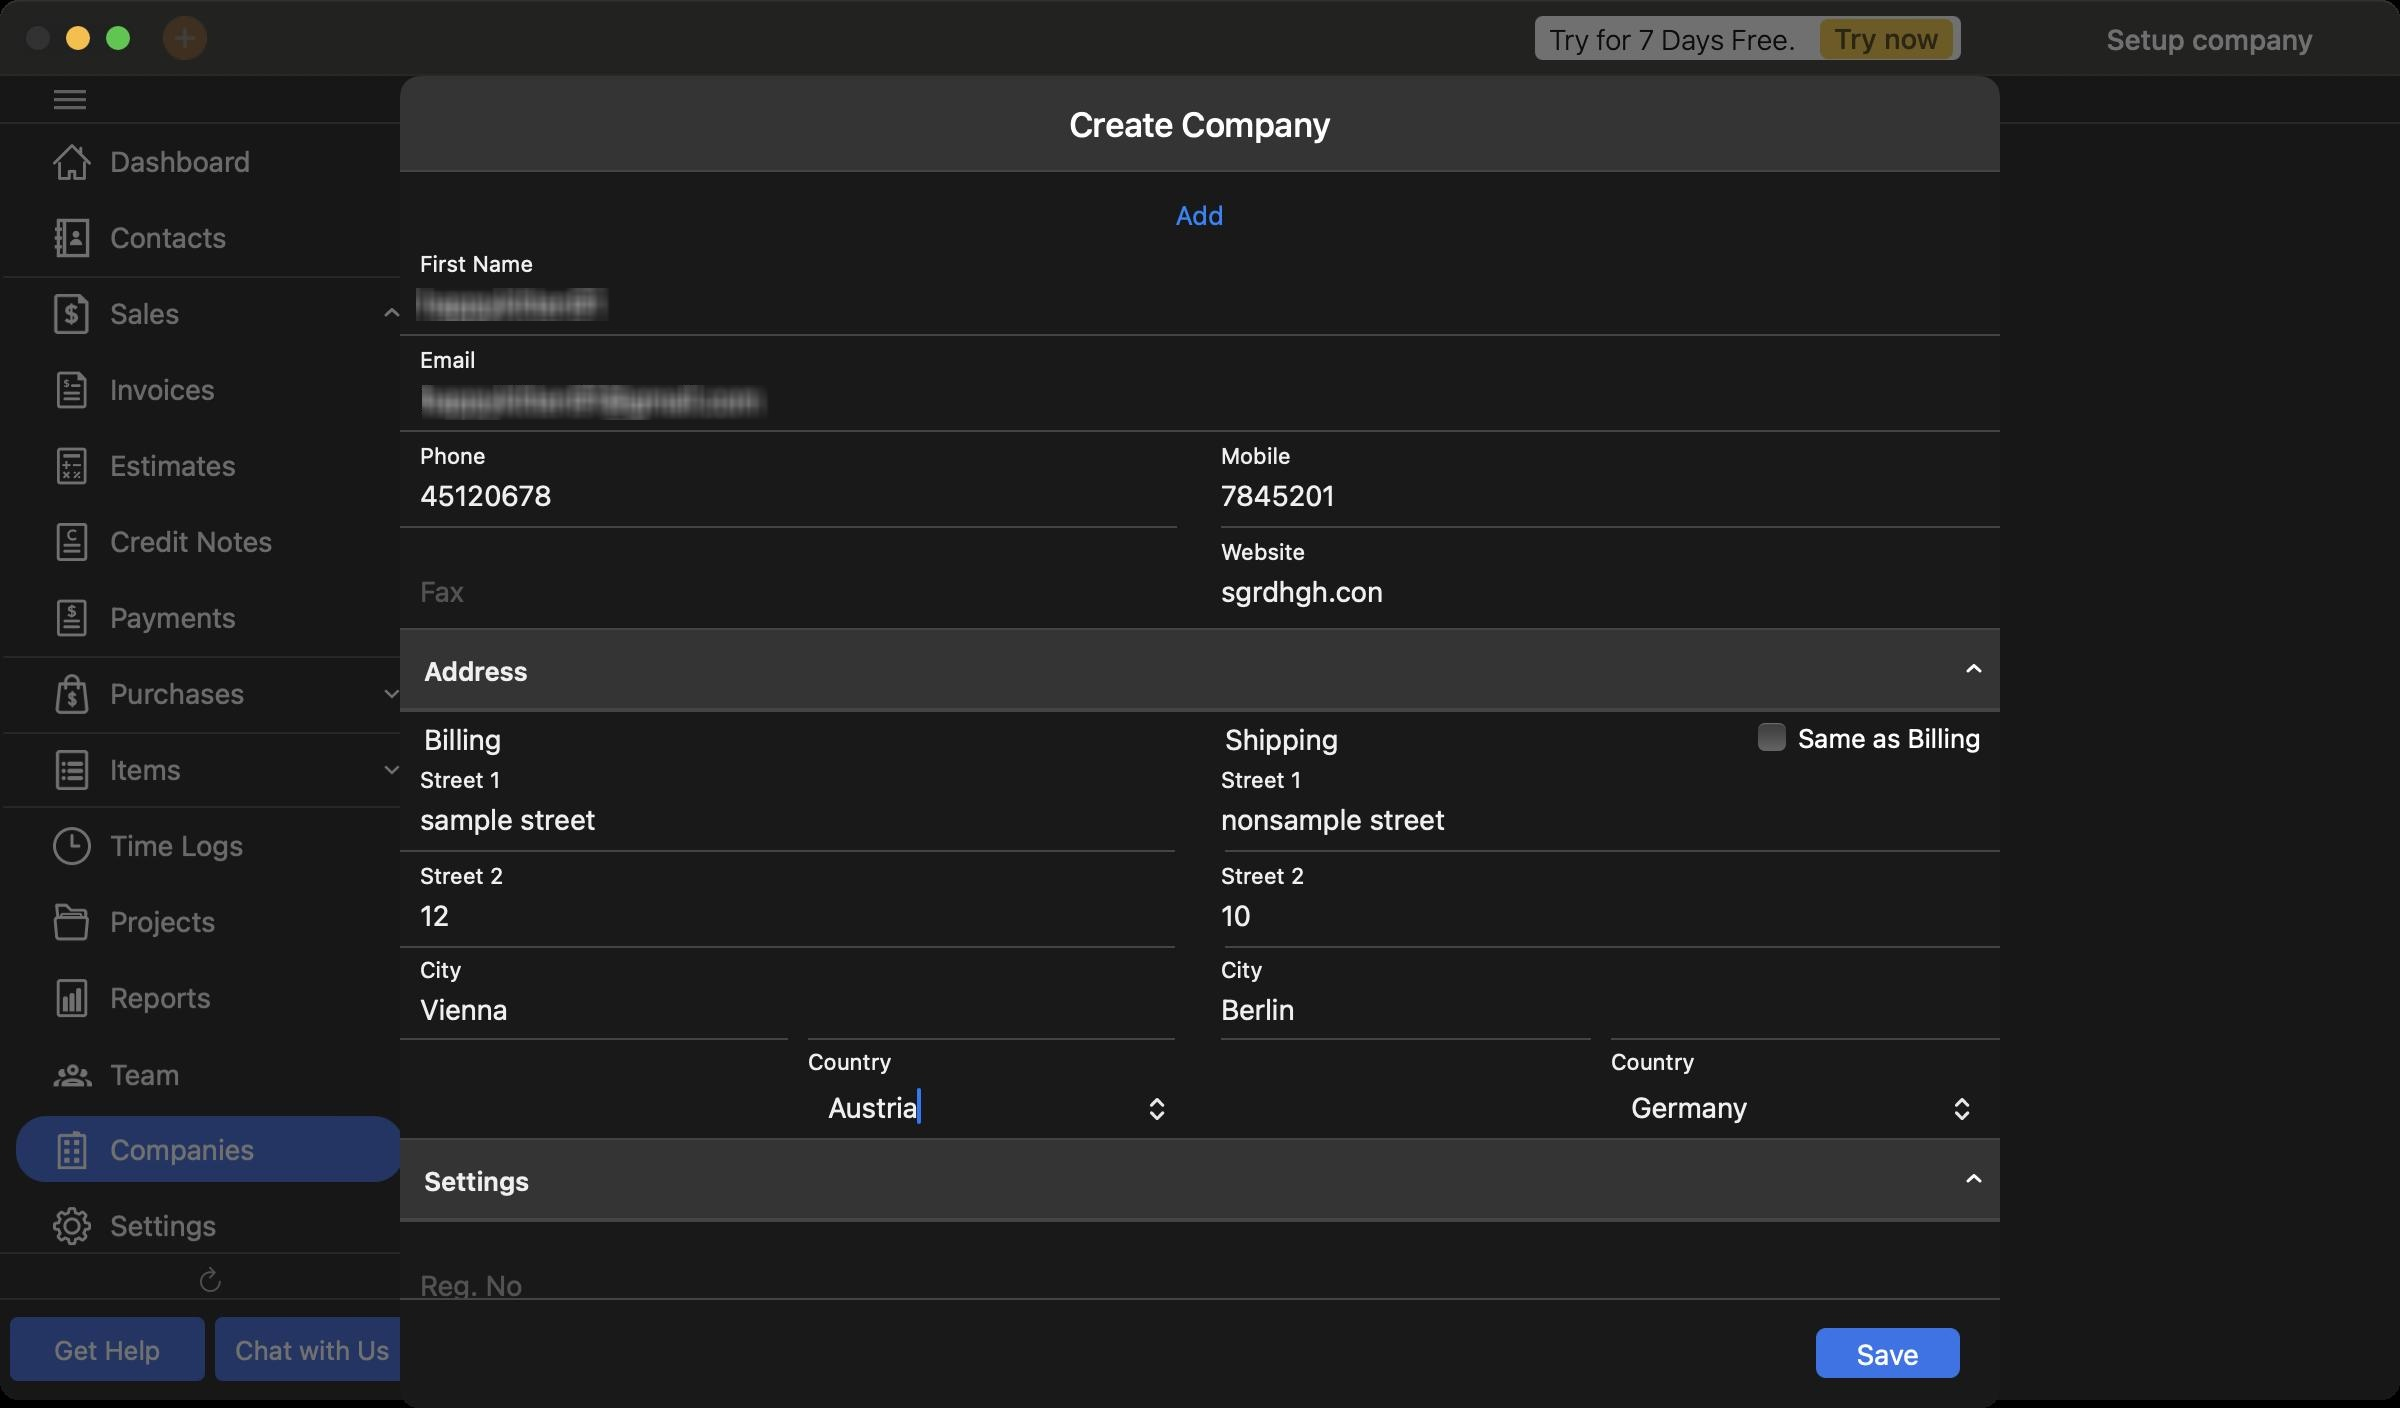
Accessibility tree:
{"name": "Moon_Invoice", "role": "AXWindow", "description": null, "role_description": "standard window", "value": null, "position": "257.00;102.00", "size": "1200;700", "children": [{"name": null, "role": "AXGroup", "description": null, "role_description": "group", "value": null, "position": "0.00;61.00", "size": "210;5", "children": []}, {"name": null, "role": "AXScrollArea", "description": null, "role_description": "scroll area", "value": null, "position": "0.00;62.00", "size": "210;568", "children": [{"name": null, "role": "AXTable", "description": null, "role_description": "table", "value": null, "position": "0.00;62.00", "size": "210;570", "children": [{"name": null, "role": "AXRow", "description": null, "role_description": "table row", "value": null, "position": "0.00;62.00", "size": "210;38", "children": [{"name": null, "role": "AXCell", "description": null, "role_description": "cell", "value": null, "position": "1.00;62.00", "size": "207;38", "children": [{"name": null, "role": "AXGroup", "description": null, "role_description": "group", "value": null, "position": "8.00;64.00", "size": "194;33", "children": [{"name": null, "role": "AXStaticText", "description": null, "role_description": "text", "value": "Dashboard", "position": "53.00;71.00", "size": "143;19", "children": []}, {"name": null, "role": "AXImage", "description": "iconLeft home White", "role_description": "image", "value": null, "position": "26.00;71.00", "size": "20;20", "children": []}]}]}]}, {"name": null, "role": "AXRow", "description": null, "role_description": "table row", "value": null, "position": "0.00;100.00", "size": "210;38", "children": [{"name": null, "role": "AXCell", "description": null, "role_description": "cell", "value": null, "position": "1.00;100.00", "size": "207;38", "children": [{"name": null, "role": "AXGroup", "description": null, "role_description": "group", "value": null, "position": "8.00;102.00", "size": "194;33", "children": [{"name": null, "role": "AXStaticText", "description": null, "role_description": "text", "value": "Contacts", "position": "53.00;109.00", "size": "143;19", "children": []}, {"name": null, "role": "AXImage", "description": "iconLeft contacts White", "role_description": "image", "value": null, "position": "26.00;109.00", "size": "20;20", "children": []}]}]}]}, {"name": null, "role": "AXRow", "description": null, "role_description": "table row", "value": null, "position": "0.00;138.00", "size": "210;38", "children": [{"name": null, "role": "AXCell", "description": null, "role_description": "cell", "value": null, "position": "1.00;138.00", "size": "207;38", "children": [{"name": null, "role": "AXGroup", "description": null, "role_description": "group", "value": null, "position": "-1.00;138.00", "size": "211;1", "children": []}, {"name": null, "role": "AXGroup", "description": null, "role_description": "group", "value": null, "position": "8.00;140.00", "size": "194;33", "children": [{"name": null, "role": "AXStaticText", "description": null, "role_description": "text", "value": "Sales", "position": "53.00;147.00", "size": "143;19", "children": []}, {"name": null, "role": "AXImage", "description": "iconLeft Sales White", "role_description": "image", "value": null, "position": "26.00;147.00", "size": "20;20", "children": []}]}, {"name": null, "role": "AXImage", "description": "up arrow white", "role_description": "image", "value": null, "position": "183.00;144.50", "size": "25;25", "children": []}]}]}, {"name": null, "role": "AXRow", "description": null, "role_description": "table row", "value": null, "position": "0.00;176.00", "size": "210;38", "children": [{"name": null, "role": "AXCell", "description": null, "role_description": "cell", "value": null, "position": "1.00;176.00", "size": "207;38", "children": [{"name": null, "role": "AXGroup", "description": null, "role_description": "group", "value": null, "position": "8.00;178.00", "size": "194;33", "children": [{"name": null, "role": "AXStaticText", "description": null, "role_description": "text", "value": "Invoices", "position": "53.00;185.00", "size": "143;19", "children": []}, {"name": null, "role": "AXImage", "description": "iconLeft invoice White", "role_description": "image", "value": null, "position": "26.00;185.00", "size": "20;20", "children": []}]}]}]}, {"name": null, "role": "AXRow", "description": null, "role_description": "table row", "value": null, "position": "0.00;214.00", "size": "210;38", "children": [{"name": null, "role": "AXCell", "description": null, "role_description": "cell", "value": null, "position": "1.00;214.00", "size": "207;38", "children": [{"name": null, "role": "AXGroup", "description": null, "role_description": "group", "value": null, "position": "8.00;216.00", "size": "194;33", "children": [{"name": null, "role": "AXStaticText", "description": null, "role_description": "text", "value": "Estimates", "position": "53.00;223.00", "size": "143;19", "children": []}, {"name": null, "role": "AXImage", "description": "iconLeft estimate White", "role_description": "image", "value": null, "position": "26.00;223.00", "size": "20;20", "children": []}]}]}]}, {"name": null, "role": "AXRow", "description": null, "role_description": "table row", "value": null, "position": "0.00;252.00", "size": "210;38", "children": [{"name": null, "role": "AXCell", "description": null, "role_description": "cell", "value": null, "position": "1.00;252.00", "size": "207;38", "children": [{"name": null, "role": "AXGroup", "description": null, "role_description": "group", "value": null, "position": "8.00;254.00", "size": "194;33", "children": [{"name": null, "role": "AXStaticText", "description": null, "role_description": "text", "value": "Credit Notes", "position": "53.00;261.00", "size": "143;19", "children": []}, {"name": null, "role": "AXImage", "description": "iconLeft credit notes White", "role_description": "image", "value": null, "position": "26.00;261.00", "size": "20;20", "children": []}]}]}]}, {"name": null, "role": "AXRow", "description": null, "role_description": "table row", "value": null, "position": "0.00;290.00", "size": "210;38", "children": [{"name": null, "role": "AXCell", "description": null, "role_description": "cell", "value": null, "position": "1.00;290.00", "size": "207;38", "children": [{"name": null, "role": "AXGroup", "description": null, "role_description": "group", "value": null, "position": "8.00;292.00", "size": "194;33", "children": [{"name": null, "role": "AXStaticText", "description": null, "role_description": "text", "value": "Payments", "position": "53.00;299.00", "size": "143;19", "children": []}, {"name": null, "role": "AXImage", "description": "iconLeft payments White", "role_description": "image", "value": null, "position": "26.00;299.00", "size": "20;20", "children": []}]}]}]}, {"name": null, "role": "AXRow", "description": null, "role_description": "table row", "value": null, "position": "0.00;328.00", "size": "210;38", "children": [{"name": null, "role": "AXCell", "description": null, "role_description": "cell", "value": null, "position": "1.00;328.00", "size": "207;38", "children": [{"name": null, "role": "AXGroup", "description": null, "role_description": "group", "value": null, "position": "-1.00;328.00", "size": "211;1", "children": []}, {"name": null, "role": "AXGroup", "description": null, "role_description": "group", "value": null, "position": "8.00;330.00", "size": "194;33", "children": [{"name": null, "role": "AXStaticText", "description": null, "role_description": "text", "value": "Purchases", "position": "53.00;337.00", "size": "143;19", "children": []}, {"name": null, "role": "AXImage", "description": "iconLeft Purchases White", "role_description": "image", "value": null, "position": "26.00;337.00", "size": "20;20", "children": []}]}, {"name": null, "role": "AXImage", "description": "down arrow White", "role_description": "image", "value": null, "position": "183.00;334.50", "size": "25;25", "children": []}]}]}, {"name": null, "role": "AXRow", "description": null, "role_description": "table row", "value": null, "position": "0.00;366.00", "size": "210;0", "children": [{"name": null, "role": "AXCell", "description": null, "role_description": "cell", "value": null, "position": "1.00;366.00", "size": "207;0", "children": [{"name": null, "role": "AXGroup", "description": null, "role_description": "group", "value": null, "position": "8.00;368.01", "size": "194;0", "children": [{"name": null, "role": "AXStaticText", "description": null, "role_description": "text", "value": "Purchase Orders", "position": "53.00;375.01", "size": "143;19", "children": []}, {"name": null, "role": "AXImage", "description": "iconLeft purchase order White", "role_description": "image", "value": null, "position": "26.00;375.01", "size": "20;20", "children": []}]}]}]}, {"name": null, "role": "AXRow", "description": null, "role_description": "table row", "value": null, "position": "0.00;366.01", "size": "210;0", "children": [{"name": null, "role": "AXCell", "description": null, "role_description": "cell", "value": null, "position": "1.00;366.01", "size": "207;0", "children": [{"name": null, "role": "AXGroup", "description": null, "role_description": "group", "value": null, "position": "8.00;368.02", "size": "194;0", "children": [{"name": null, "role": "AXStaticText", "description": null, "role_description": "text", "value": "Expenses", "position": "53.00;375.02", "size": "143;19", "children": []}, {"name": null, "role": "AXImage", "description": "iconLeft expenses White", "role_description": "image", "value": null, "position": "26.00;375.02", "size": "20;20", "children": []}]}]}]}, {"name": null, "role": "AXRow", "description": null, "role_description": "table row", "value": null, "position": "0.00;366.02", "size": "210;38", "children": [{"name": null, "role": "AXCell", "description": null, "role_description": "cell", "value": null, "position": "1.00;366.02", "size": "207;38", "children": [{"name": null, "role": "AXGroup", "description": null, "role_description": "group", "value": null, "position": "-1.00;366.02", "size": "211;1", "children": []}, {"name": null, "role": "AXGroup", "description": null, "role_description": "group", "value": null, "position": "8.00;368.02", "size": "194;33", "children": [{"name": null, "role": "AXStaticText", "description": null, "role_description": "text", "value": "Items", "position": "53.00;375.02", "size": "143;19", "children": []}, {"name": null, "role": "AXImage", "description": "iconLeft Items White", "role_description": "image", "value": null, "position": "26.00;375.02", "size": "20;20", "children": []}]}, {"name": null, "role": "AXImage", "description": "down arrow White", "role_description": "image", "value": null, "position": "183.00;372.52", "size": "25;25", "children": []}, {"name": null, "role": "AXGroup", "description": null, "role_description": "group", "value": null, "position": "-1.00;403.02", "size": "211;1", "children": []}]}]}, {"name": null, "role": "AXRow", "description": null, "role_description": "table row", "value": null, "position": "0.00;404.02", "size": "210;0", "children": [{"name": null, "role": "AXCell", "description": null, "role_description": "cell", "value": null, "position": "1.00;404.02", "size": "207;0", "children": [{"name": null, "role": "AXGroup", "description": null, "role_description": "group", "value": null, "position": "8.00;406.03", "size": "194;0", "children": [{"name": null, "role": "AXStaticText", "description": null, "role_description": "text", "value": "Products", "position": "53.00;413.03", "size": "143;19", "children": []}, {"name": null, "role": "AXImage", "description": "iconLeft product White", "role_description": "image", "value": null, "position": "26.00;413.03", "size": "20;20", "children": []}]}]}]}, {"name": null, "role": "AXRow", "description": null, "role_description": "table row", "value": null, "position": "0.00;404.03", "size": "210;0", "children": [{"name": null, "role": "AXCell", "description": null, "role_description": "cell", "value": null, "position": "1.00;404.03", "size": "207;0", "children": [{"name": null, "role": "AXGroup", "description": null, "role_description": "group", "value": null, "position": "8.00;406.04", "size": "194;0", "children": [{"name": null, "role": "AXStaticText", "description": null, "role_description": "text", "value": "Services", "position": "53.00;412.54", "size": "143;19", "children": []}, {"name": null, "role": "AXImage", "description": "iconLeft service White", "role_description": "image", "value": null, "position": "26.00;412.54", "size": "20;20", "children": []}]}, {"name": null, "role": "AXGroup", "description": null, "role_description": "group", "value": null, "position": "-1.00;403.04", "size": "211;1", "children": []}]}]}, {"name": null, "role": "AXRow", "description": null, "role_description": "table row", "value": null, "position": "0.00;404.04", "size": "210;38", "children": [{"name": null, "role": "AXCell", "description": null, "role_description": "cell", "value": null, "position": "1.00;404.04", "size": "207;38", "children": [{"name": null, "role": "AXGroup", "description": null, "role_description": "group", "value": null, "position": "8.00;406.04", "size": "194;33", "children": [{"name": null, "role": "AXStaticText", "description": null, "role_description": "text", "value": "Time Logs", "position": "53.00;413.04", "size": "143;19", "children": []}, {"name": null, "role": "AXImage", "description": "iconLeft timelogs White", "role_description": "image", "value": null, "position": "26.00;413.04", "size": "20;20", "children": []}]}]}]}, {"name": null, "role": "AXRow", "description": null, "role_description": "table row", "value": null, "position": "0.00;442.04", "size": "210;38", "children": [{"name": null, "role": "AXCell", "description": null, "role_description": "cell", "value": null, "position": "1.00;442.04", "size": "207;38", "children": [{"name": null, "role": "AXGroup", "description": null, "role_description": "group", "value": null, "position": "8.00;444.04", "size": "194;33", "children": [{"name": null, "role": "AXStaticText", "description": null, "role_description": "text", "value": "Projects", "position": "53.00;451.04", "size": "143;19", "children": []}, {"name": null, "role": "AXImage", "description": "iconLeft project White", "role_description": "image", "value": null, "position": "26.00;451.04", "size": "20;20", "children": []}]}]}]}, {"name": null, "role": "AXRow", "description": null, "role_description": "table row", "value": null, "position": "0.00;480.04", "size": "210;0", "children": [{"name": null, "role": "AXCell", "description": null, "role_description": "cell", "value": null, "position": "1.00;480.04", "size": "207;0", "children": [{"name": null, "role": "AXGroup", "description": null, "role_description": "group", "value": null, "position": "8.00;482.05", "size": "194;0", "children": [{"name": null, "role": "AXStaticText", "description": null, "role_description": "text", "value": "Taxes", "position": "53.00;488.55", "size": "143;19", "children": []}, {"name": null, "role": "AXImage", "description": "iconLeft taxes White", "role_description": "image", "value": null, "position": "26.00;488.55", "size": "20;20", "children": []}]}]}]}, {"name": null, "role": "AXRow", "description": null, "role_description": "table row", "value": null, "position": "0.00;480.05", "size": "210;38", "children": [{"name": null, "role": "AXCell", "description": null, "role_description": "cell", "value": null, "position": "1.00;480.05", "size": "207;38", "children": [{"name": null, "role": "AXGroup", "description": null, "role_description": "group", "value": null, "position": "8.00;482.05", "size": "194;33", "children": [{"name": null, "role": "AXStaticText", "description": null, "role_description": "text", "value": "Reports", "position": "53.00;489.05", "size": "143;19", "children": []}, {"name": null, "role": "AXImage", "description": "iconLeft report White", "role_description": "image", "value": null, "position": "26.00;489.05", "size": "20;20", "children": []}]}]}]}, {"name": null, "role": "AXRow", "description": null, "role_description": "table row", "value": null, "position": "0.00;518.05", "size": "210;38", "children": [{"name": null, "role": "AXCell", "description": null, "role_description": "cell", "value": null, "position": "1.00;518.05", "size": "207;38", "children": [{"name": null, "role": "AXGroup", "description": null, "role_description": "group", "value": null, "position": "8.00;520.05", "size": "194;33", "children": [{"name": null, "role": "AXStaticText", "description": null, "role_description": "text", "value": "Team", "position": "53.00;527.55", "size": "143;19", "children": []}, {"name": null, "role": "AXImage", "description": "iconLeft team white", "role_description": "image", "value": null, "position": "26.00;527.55", "size": "20;20", "children": []}]}]}]}, {"name": null, "role": "AXRow", "description": null, "role_description": "table row", "value": null, "position": "0.00;556.05", "size": "210;38", "children": [{"name": null, "role": "AXCell", "description": null, "role_description": "cell", "value": null, "position": "1.00;556.05", "size": "207;38", "children": [{"name": null, "role": "AXGroup", "description": null, "role_description": "group", "value": null, "position": "8.00;558.05", "size": "194;33", "children": [{"name": null, "role": "AXStaticText", "description": null, "role_description": "text", "value": "Companies", "position": "53.00;565.05", "size": "143;19", "children": []}, {"name": null, "role": "AXImage", "description": "iconLeft cmpnyInfo White", "role_description": "image", "value": null, "position": "26.00;565.05", "size": "20;20", "children": []}]}]}]}, {"name": null, "role": "AXRow", "description": null, "role_description": "table row", "value": null, "position": "0.00;594.05", "size": "210;38", "children": [{"name": null, "role": "AXCell", "description": null, "role_description": "cell", "value": null, "position": "1.00;594.05", "size": "207;38", "children": [{"name": null, "role": "AXGroup", "description": null, "role_description": "group", "value": null, "position": "8.00;596.05", "size": "194;33", "children": [{"name": null, "role": "AXStaticText", "description": null, "role_description": "text", "value": "Settings", "position": "53.00;603.05", "size": "143;19", "children": []}, {"name": null, "role": "AXImage", "description": "iconLeft setting White", "role_description": "image", "value": null, "position": "26.00;603.05", "size": "20;20", "children": []}]}]}]}, {"name": null, "role": "AXColumn", "description": null, "role_description": "column", "value": null, "position": "0.00;62.00", "size": "210;570", "children": []}]}, {"name": null, "role": "AXScrollBar", "description": null, "role_description": "scroll bar", "value": 0.0, "position": "194.00;62.00", "size": "16;568", "children": [{"name": null, "role": "AXValueIndicator", "description": null, "role_description": "value indicator", "value": 0.0, "position": "198.00;63.00", "size": "12;564", "children": []}, {"name": null, "role": "AXButton", "description": null, "role_description": "increment arrow button", "value": null, "position": "194.00;62.00", "size": "0;0", "children": []}, {"name": null, "role": "AXButton", "description": null, "role_description": "decrement arrow button", "value": null, "position": "194.00;62.00", "size": "0;0", "children": []}, {"name": null, "role": "AXButton", "description": null, "role_description": "increment page button", "value": null, "position": "198.00;627.00", "size": "12;3", "children": []}, {"name": null, "role": "AXButton", "description": null, "role_description": "decrement page button", "value": null, "position": "198.00;62.00", "size": "12;1", "children": []}]}]}, {"name": null, "role": "AXGroup", "description": null, "role_description": "group", "value": null, "position": "0.00;626.00", "size": "210;23", "children": [{"name": "", "role": "AXButton", "description": "refresh", "role_description": "button", "value": null, "position": "85.00;625.00", "size": "40;30", "children": []}, {"name": null, "role": "AXStaticText", "description": null, "role_description": "text", "value": "Label", "position": "0.00;626.00", "size": "210;1", "children": []}]}, {"name": null, "role": "AXGroup", "description": null, "role_description": "group", "value": null, "position": "0.00;649.00", "size": "210;51", "children": [{"name": null, "role": "AXStaticText", "description": null, "role_description": "text", "value": "Label", "position": "0.00;649.00", "size": "210;1", "children": []}, {"name": "Get_Help", "role": "AXButton", "description": null, "role_description": "button", "value": null, "position": "5.00;658.50", "size": "98;32", "children": []}, {"name": "Chat_with_Us", "role": "AXButton", "description": null, "role_description": "button", "value": null, "position": "107.50;658.50", "size": "98;32", "children": []}]}, {"name": null, "role": "AXSplitGroup", "description": null, "role_description": "split group", "value": null, "position": "208.00;62.00", "size": "992;638", "children": [{"name": null, "role": "AXGroup", "description": null, "role_description": "group", "value": null, "position": "208.00;61.00", "size": "251;80", "children": [{"name": null, "role": "AXStaticText", "description": null, "role_description": "text", "value": "Companies", "position": "212.00;75.00", "size": "92;21", "children": []}, {"name": null, "role": "AXGroup", "description": null, "role_description": "group", "value": null, "position": "208.00;110.00", "size": "251;1", "children": []}, {"name": null, "role": "AXGroup", "description": null, "role_description": "group", "value": null, "position": "209.00;111.00", "size": "249;29", "children": []}, {"name": "", "role": "AXButton", "description": null, "role_description": "button", "value": null, "position": "426.00;69.00", "size": "30;32", "children": []}]}, {"name": null, "role": "AXGroup", "description": null, "role_description": "group", "value": null, "position": "208.00;61.00", "size": "1;639", "children": []}, {"name": null, "role": "AXScrollArea", "description": null, "role_description": "scroll area", "value": null, "position": "209.00;141.00", "size": "250;559", "children": [{"name": null, "role": "AXTable", "description": null, "role_description": "table", "value": null, "position": "209.00;141.00", "size": "250;559", "children": [{"name": null, "role": "AXColumn", "description": null, "role_description": "column", "value": null, "position": "209.00;141.00", "size": "250;559", "children": []}]}]}, {"name": null, "role": "AXSplitter", "description": null, "role_description": "splitter", "value": 250.0, "position": "458.00;62.00", "size": "1;638", "children": []}, {"name": null, "role": "AXGroup", "description": null, "role_description": "group", "value": null, "position": "458.00;62.00", "size": "742;48", "children": [{"name": "", "role": "AXButton", "description": null, "role_description": "button", "value": null, "position": "458.00;62.00", "size": "742;47", "children": []}, {"name": null, "role": "AXStaticText", "description": null, "role_description": "text", "value": "", "position": "470.00;75.50", "size": "641;21", "children": []}, {"name": null, "role": "AXStaticText", "description": null, "role_description": "text", "value": "Label", "position": "458.00;109.00", "size": "742;1", "children": []}, {"name": "", "role": "AXButton", "description": null, "role_description": "button", "value": null, "position": "1119.00;73.50", "size": "24;25", "children": []}, {"name": "", "role": "AXButton", "description": null, "role_description": "button", "value": null, "position": "1163.00;73.50", "size": "24;25", "children": []}]}, {"name": null, "role": "AXScrollArea", "description": null, "role_description": "scroll area", "value": null, "position": "458.00;110.00", "size": "742;590", "children": [{"name": null, "role": "AXTable", "description": null, "role_description": "table", "value": null, "position": "458.00;110.00", "size": "742;590", "children": [{"name": null, "role": "AXColumn", "description": null, "role_description": "column", "value": null, "position": "458.00;110.00", "size": "742;590", "children": []}]}]}, {"name": null, "role": "AXGroup", "description": null, "role_description": "group", "value": null, "position": "458.00;62.00", "size": "742;638", "children": [{"name": null, "role": "AXImage", "description": "MIPro OSX 256 White", "role_description": "image", "value": null, "position": "458.00;62.00", "size": "742;638", "children": []}]}]}, {"name": "", "role": "AXButton", "description": null, "role_description": "button", "value": null, "position": "27.00;45.00", "size": "16;10", "children": []}, {"name": null, "role": "AXToolbar", "description": null, "role_description": "toolbar", "value": null, "position": "0.00;0.00", "size": "1200;38", "children": [{"name": null, "role": "AXButton", "description": null, "role_description": "button", "value": null, "position": "76.00;0.00", "size": "33;38", "children": []}, {"name": null, "role": "AXGroup", "description": null, "role_description": "group", "value": null, "position": "763.00;0.00", "size": "222;38", "children": [{"name": null, "role": "AXGroup", "description": null, "role_description": "group", "value": null, "position": "767.50;8.00", "size": "213;22", "children": [{"name": null, "role": "AXStaticText", "description": null, "role_description": "text", "value": "Try for 7 Days Free.", "position": "770.50;10.00", "size": "132;18", "children": []}, {"name": null, "role": "AXStaticText", "description": null, "role_description": "text", "value": "Try now", "position": "910.00;9.50", "size": "66;20", "children": []}, {"name": "", "role": "AXButton", "description": null, "role_description": "button", "value": null, "position": "767.50;6.00", "size": "215;24", "children": []}]}]}, {"name": null, "role": "AXGroup", "description": null, "role_description": "group", "value": null, "position": "1009.00;0.00", "size": "187;38", "children": [{"name": null, "role": "AXGroup", "description": null, "role_description": "group", "value": null, "position": "1013.00;1.50", "size": "179;35", "children": [{"name": null, "role": "AXStaticText", "description": null, "role_description": "text", "value": "Setup company", "position": "1041.00;10.00", "size": "128;18", "children": []}, {"name": "", "role": "AXButton", "description": null, "role_description": "button", "value": null, "position": "1013.00;-0.50", "size": "179;37", "children": []}]}]}]}, {"name": null, "role": "AXButton", "description": null, "role_description": "close button", "value": null, "position": "12.00;11.00", "size": "14;16", "children": []}, {"name": null, "role": "AXButton", "description": null, "role_description": "zoom button", "value": null, "position": "52.00;11.00", "size": "14;16", "children": [{"name": null, "role": "AXGroup", "description": null, "role_description": "group", "value": null, "position": "52.00;11.00", "size": "14;16", "children": [{"name": null, "role": "AXGroup", "description": null, "role_description": "group", "value": null, "position": "52.00;11.00", "size": "14;16", "children": []}]}]}, {"name": null, "role": "AXButton", "description": null, "role_description": "minimize button", "value": null, "position": "32.00;11.00", "size": "14;16", "children": []}, {"name": null, "role": "AXSheet", "description": null, "role_description": "sheet", "value": null, "position": "200.00;38.00", "size": "800;666", "children": [{"name": null, "role": "AXGroup", "description": null, "role_description": "group", "value": null, "position": "200.00;649.00", "size": "800;55", "children": [{"name": null, "role": "AXStaticText", "description": null, "role_description": "text", "value": "Label", "position": "200.00;649.00", "size": "800;1", "children": []}, {"name": "Save", "role": "AXButton", "description": null, "role_description": "button", "value": null, "position": "908.00;664.00", "size": "72;25", "children": []}]}, {"name": null, "role": "AXScrollArea", "description": null, "role_description": "scroll area", "value": null, "position": "200.00;86.00", "size": "800;563", "children": [{"name": null, "role": "AXTable", "description": null, "role_description": "table", "value": null, "position": "200.00;-5.00", "size": "800;715", "children": [{"name": null, "role": "AXRow", "description": null, "role_description": "table row", "value": null, "position": "200.00;-5.00", "size": "800;125", "children": [{"name": null, "role": "AXCell", "description": null, "role_description": "cell", "value": null, "position": "200.00;-5.00", "size": "800;125", "children": [{"name": null, "role": "AXImage", "description": "Cmpny logo btn new 1", "role_description": "image", "value": null, "position": "210.00;5.00", "size": "780;90", "children": []}, {"name": "", "role": "AXButton", "description": null, "role_description": "button", "value": null, "position": "210.00;5.00", "size": "780;90", "children": []}, {"name": "Add", "role": "AXButton", "description": null, "role_description": "button", "value": null, "position": "586.00;99.00", "size": "28;16", "children": []}]}]}, {"name": null, "role": "AXRow", "description": null, "role_description": "table row", "value": null, "position": "200.00;120.00", "size": "800;195", "children": [{"name": null, "role": "AXCell", "description": null, "role_description": "cell", "value": null, "position": "200.00;120.00", "size": "800;195", "children": [{"name": null, "role": "AXTextField", "description": null, "role_description": "text field", "value": "happykitten91", "position": "208.00;125.00", "size": "784;37", "children": []}, {"name": null, "role": "AXTextField", "description": null, "role_description": "text field", "value": "happykitten91@gmail.com", "position": "208.00;173.00", "size": "784;37", "children": []}, {"name": null, "role": "AXTextField", "description": null, "role_description": "text field", "value": "45120678", "position": "208.00;221.00", "size": "382;37", "children": []}, {"name": null, "role": "AXTextField", "description": null, "role_description": "text field", "value": "7845201", "position": "608.50;221.00", "size": "382;37", "children": []}, {"name": null, "role": "AXTextField", "description": null, "role_description": "text field", "value": "", "position": "208.00;269.00", "size": "382;37", "children": []}, {"name": null, "role": "AXTextField", "description": null, "role_description": "text field", "value": "sgrdhgh.con", "position": "608.50;269.00", "size": "384;37", "children": []}, {"name": null, "role": "AXStaticText", "description": null, "role_description": "text", "value": "Label", "position": "200.00;167.00", "size": "800;1", "children": []}, {"name": null, "role": "AXStaticText", "description": null, "role_description": "text", "value": "Label", "position": "200.00;263.00", "size": "388;1", "children": []}, {"name": null, "role": "AXStaticText", "description": null, "role_description": "text", "value": "Label", "position": "200.00;215.00", "size": "800;1", "children": []}, {"name": null, "role": "AXStaticText", "description": null, "role_description": "text", "value": "Label", "position": "599.50;135.00", "size": "1;165", "children": []}, {"name": null, "role": "AXStaticText", "description": null, "role_description": "text", "value": "Label", "position": "610.50;263.00", "size": "390;1", "children": []}, {"name": null, "role": "AXStaticText", "description": null, "role_description": "text", "value": "Label", "position": "200.00;314.00", "size": "800;1", "children": []}, {"name": null, "role": "AXGroup", "description": null, "role_description": "group", "value": null, "position": "198.00;305.00", "size": "0;1", "children": []}, {"name": null, "role": "AXGroup", "description": null, "role_description": "group", "value": null, "position": "198.00;257.00", "size": "0;1", "children": []}, {"name": null, "role": "AXGroup", "description": null, "role_description": "group", "value": null, "position": "598.50;257.00", "size": "0;1", "children": []}, {"name": null, "role": "AXGroup", "description": null, "role_description": "group", "value": null, "position": "598.50;305.00", "size": "0;1", "children": []}, {"name": null, "role": "AXGroup", "description": null, "role_description": "group", "value": null, "position": "198.00;161.00", "size": "0;1", "children": []}]}]}, {"name": null, "role": "AXRow", "description": null, "role_description": "table row", "value": null, "position": "200.00;315.00", "size": "800;40", "children": [{"name": null, "role": "AXCell", "description": null, "role_description": "cell", "value": null, "position": "200.00;315.00", "size": "800;40", "children": [{"name": null, "role": "AXStaticText", "description": null, "role_description": "text", "value": "Address", "position": "210.00;326.50", "size": "56;17", "children": []}, {"name": "", "role": "AXButton", "description": null, "role_description": "button", "value": null, "position": "977.00;325.00", "size": "20;20", "children": []}, {"name": "", "role": "AXButton", "description": null, "role_description": "button", "value": null, "position": "200.00;315.00", "size": "800;45", "children": []}, {"name": null, "role": "AXGroup", "description": null, "role_description": "group", "value": null, "position": "198.00;354.00", "size": "1200;1", "children": []}, {"name": null, "role": "AXGroup", "description": null, "role_description": "group", "value": null, "position": "198.00;354.00", "size": "1200;1", "children": []}]}]}, {"name": null, "role": "AXRow", "description": null, "role_description": "table row", "value": null, "position": "200.00;355.00", "size": "800;215", "children": [{"name": null, "role": "AXCell", "description": null, "role_description": "cell", "value": null, "position": "200.00;355.00", "size": "800;215", "children": [{"name": null, "role": "AXStaticText", "description": null, "role_description": "text", "value": "Label", "position": "200.00;355.00", "size": "800;1", "children": []}, {"name": null, "role": "AXStaticText", "description": null, "role_description": "text", "value": "Label", "position": "599.50;355.00", "size": "1;215", "children": []}, {"name": null, "role": "AXStaticText", "description": null, "role_description": "text", "value": "Billing", "position": "210.00;360.00", "size": "380;18", "children": []}, {"name": "Same_as_Billing", "role": "AXCheckBox", "description": null, "role_description": "checkbox", "value": 0, "position": "877.00;359.50", "size": "118;18", "children": []}, {"name": null, "role": "AXStaticText", "description": null, "role_description": "text", "value": "Shipping", "position": "610.50;360.00", "size": "61;18", "children": []}, {"name": null, "role": "AXTextField", "description": null, "role_description": "text field", "value": "sample street", "position": "208.00;383.00", "size": "382;37", "children": []}, {"name": null, "role": "AXStaticText", "description": null, "role_description": "text", "value": "Label", "position": "200.00;425.00", "size": "388;1", "children": []}, {"name": null, "role": "AXTextField", "description": null, "role_description": "text field", "value": "12", "position": "208.00;431.00", "size": "382;37", "children": []}, {"name": null, "role": "AXStaticText", "description": null, "role_description": "text", "value": "Label", "position": "200.00;473.00", "size": "388;1", "children": []}, {"name": null, "role": "AXTextField", "description": null, "role_description": "text field", "value": "nonsample street", "position": "608.50;383.00", "size": "382;37", "children": []}, {"name": null, "role": "AXStaticText", "description": null, "role_description": "text", "value": "Label", "position": "612.50;425.00", "size": "388;1", "children": []}, {"name": null, "role": "AXTextField", "description": null, "role_description": "text field", "value": "10", "position": "608.50;431.00", "size": "382;37", "children": []}, {"name": null, "role": "AXStaticText", "description": null, "role_description": "text", "value": "Label", "position": "612.50;473.00", "size": "388;1", "children": []}, {"name": null, "role": "AXTextField", "description": null, "role_description": "text field", "value": "Vienna", "position": "208.00;478.00", "size": "188;37", "children": []}, {"name": null, "role": "AXStaticText", "description": null, "role_description": "text", "value": "Label", "position": "200.00;519.00", "size": "194;1", "children": []}, {"name": null, "role": "AXTextField", "description": null, "role_description": "text field", "value": "", "position": "402.00;478.00", "size": "188;37", "children": []}, {"name": null, "role": "AXStaticText", "description": null, "role_description": "text", "value": "Label", "position": "404.00;519.00", "size": "184;1", "children": []}, {"name": null, "role": "AXTextField", "description": null, "role_description": "text field", "value": "", "position": "208.00;524.00", "size": "188;37", "children": []}, {"name": null, "role": "AXStaticText", "description": null, "role_description": "text", "value": "Country", "position": "402.00;524.00", "size": "46;14", "children": []}, {"name": null, "role": "AXComboBox", "description": null, "role_description": "combo box", "value": "Austria", "position": "403.00;542.00", "size": "188;23", "children": [{"name": "", "role": "AXButton", "description": null, "role_description": "button", "value": null, "position": "568.00;542.00", "size": "28;23", "children": []}]}, {"name": null, "role": "AXTextField", "description": null, "role_description": "text field", "value": "Berlin", "position": "608.50;478.00", "size": "189;37", "children": []}, {"name": null, "role": "AXStaticText", "description": null, "role_description": "text", "value": "Label", "position": "610.50;519.00", "size": "185;1", "children": []}, {"name": null, "role": "AXTextField", "description": null, "role_description": "text field", "value": "", "position": "803.50;478.00", "size": "188;37", "children": []}, {"name": null, "role": "AXStaticText", "description": null, "role_description": "text", "value": "Label", "position": "805.50;519.00", "size": "194;1", "children": []}, {"name": null, "role": "AXTextField", "description": null, "role_description": "text field", "value": "", "position": "608.50;524.00", "size": "189;37", "children": []}, {"name": null, "role": "AXStaticText", "description": null, "role_description": "text", "value": "Country", "position": "803.50;524.00", "size": "46;14", "children": []}, {"name": null, "role": "AXComboBox", "description": null, "role_description": "combo box", "value": "Germany", "position": "804.50;542.00", "size": "188;23", "children": [{"name": "", "role": "AXButton", "description": null, "role_description": "button", "value": null, "position": "970.50;542.00", "size": "28;23", "children": []}]}, {"name": null, "role": "AXStaticText", "description": null, "role_description": "text", "value": "Label", "position": "200.00;569.00", "size": "800;1", "children": []}, {"name": null, "role": "AXGroup", "description": null, "role_description": "group", "value": null, "position": "198.00;467.00", "size": "0;1", "children": []}, {"name": null, "role": "AXGroup", "description": null, "role_description": "group", "value": null, "position": "198.00;419.00", "size": "0;1", "children": []}, {"name": null, "role": "AXGroup", "description": null, "role_description": "group", "value": null, "position": "598.50;419.00", "size": "0;1", "children": []}, {"name": null, "role": "AXGroup", "description": null, "role_description": "group", "value": null, "position": "598.50;467.00", "size": "0;1", "children": []}, {"name": null, "role": "AXGroup", "description": null, "role_description": "group", "value": null, "position": "392.00;514.00", "size": "0;1", "children": []}, {"name": null, "role": "AXGroup", "description": null, "role_description": "group", "value": null, "position": "198.00;514.00", "size": "0;1", "children": []}, {"name": null, "role": "AXGroup", "description": null, "role_description": "group", "value": null, "position": "598.50;514.00", "size": "0;1", "children": []}]}]}, {"name": null, "role": "AXRow", "description": null, "role_description": "table row", "value": null, "position": "200.00;570.00", "size": "800;40", "children": [{"name": null, "role": "AXCell", "description": null, "role_description": "cell", "value": null, "position": "200.00;570.00", "size": "800;40", "children": [{"name": null, "role": "AXStaticText", "description": null, "role_description": "text", "value": "Settings", "position": "210.00;581.50", "size": "57;17", "children": []}, {"name": "", "role": "AXButton", "description": null, "role_description": "button", "value": null, "position": "977.00;580.00", "size": "20;20", "children": []}, {"name": "", "role": "AXButton", "description": null, "role_description": "button", "value": null, "position": "200.00;570.00", "size": "800;45", "children": []}, {"name": null, "role": "AXGroup", "description": null, "role_description": "group", "value": null, "position": "198.00;609.00", "size": "1200;1", "children": []}, {"name": null, "role": "AXGroup", "description": null, "role_description": "group", "value": null, "position": "198.00;609.00", "size": "1200;1", "children": []}, {"name": null, "role": "AXGroup", "description": null, "role_description": "group", "value": null, "position": "198.00;609.00", "size": "1200;1", "children": []}, {"name": null, "role": "AXGroup", "description": null, "role_description": "group", "value": null, "position": "198.00;609.00", "size": "1200;1", "children": []}, {"name": null, "role": "AXGroup", "description": null, "role_description": "group", "value": null, "position": "198.00;609.00", "size": "1200;1", "children": []}, {"name": null, "role": "AXGroup", "description": null, "role_description": "group", "value": null, "position": "198.00;609.00", "size": "1200;1", "children": []}, {"name": null, "role": "AXGroup", "description": null, "role_description": "group", "value": null, "position": "198.00;609.00", "size": "1200;1", "children": []}, {"name": null, "role": "AXGroup", "description": null, "role_description": "group", "value": null, "position": "198.00;609.00", "size": "1200;1", "children": []}, {"name": null, "role": "AXGroup", "description": null, "role_description": "group", "value": null, "position": "198.00;609.00", "size": "1200;1", "children": []}, {"name": null, "role": "AXGroup", "description": null, "role_description": "group", "value": null, "position": "198.00;609.00", "size": "1200;1", "children": []}, {"name": null, "role": "AXGroup", "description": null, "role_description": "group", "value": null, "position": "198.00;609.00", "size": "1200;1", "children": []}, {"name": null, "role": "AXGroup", "description": null, "role_description": "group", "value": null, "position": "198.00;609.00", "size": "1200;1", "children": []}, {"name": null, "role": "AXGroup", "description": null, "role_description": "group", "value": null, "position": "198.00;609.00", "size": "1200;1", "children": []}, {"name": null, "role": "AXGroup", "description": null, "role_description": "group", "value": null, "position": "198.00;609.00", "size": "1200;1", "children": []}, {"name": null, "role": "AXGroup", "description": null, "role_description": "group", "value": null, "position": "198.00;609.00", "size": "1200;1", "children": []}, {"name": null, "role": "AXGroup", "description": null, "role_description": "group", "value": null, "position": "198.00;609.00", "size": "1200;1", "children": []}, {"name": null, "role": "AXGroup", "description": null, "role_description": "group", "value": null, "position": "198.00;609.00", "size": "1200;1", "children": []}, {"name": null, "role": "AXGroup", "description": null, "role_description": "group", "value": null, "position": "198.00;609.00", "size": "1200;1", "children": []}, {"name": null, "role": "AXGroup", "description": null, "role_description": "group", "value": null, "position": "198.00;609.00", "size": "1200;1", "children": []}, {"name": null, "role": "AXGroup", "description": null, "role_description": "group", "value": null, "position": "198.00;609.00", "size": "1200;1", "children": []}, {"name": null, "role": "AXGroup", "description": null, "role_description": "group", "value": null, "position": "198.00;609.00", "size": "1200;1", "children": []}, {"name": null, "role": "AXGroup", "description": null, "role_description": "group", "value": null, "position": "198.00;609.00", "size": "1200;1", "children": []}, {"name": null, "role": "AXGroup", "description": null, "role_description": "group", "value": null, "position": "198.00;609.00", "size": "1200;1", "children": []}, {"name": null, "role": "AXGroup", "description": null, "role_description": "group", "value": null, "position": "198.00;609.00", "size": "1200;1", "children": []}, {"name": null, "role": "AXGroup", "description": null, "role_description": "group", "value": null, "position": "198.00;609.00", "size": "1200;1", "children": []}, {"name": null, "role": "AXGroup", "description": null, "role_description": "group", "value": null, "position": "198.00;609.00", "size": "1200;1", "children": []}, {"name": null, "role": "AXGroup", "description": null, "role_description": "group", "value": null, "position": "198.00;609.00", "size": "1200;1", "children": []}, {"name": null, "role": "AXGroup", "description": null, "role_description": "group", "value": null, "position": "198.00;609.00", "size": "1200;1", "children": []}, {"name": null, "role": "AXGroup", "description": null, "role_description": "group", "value": null, "position": "198.00;609.00", "size": "1200;1", "children": []}, {"name": null, "role": "AXGroup", "description": null, "role_description": "group", "value": null, "position": "198.00;609.00", "size": "1200;1", "children": []}, {"name": null, "role": "AXGroup", "description": null, "role_description": "group", "value": null, "position": "198.00;609.00", "size": "1200;1", "children": []}, {"name": null, "role": "AXGroup", "description": null, "role_description": "group", "value": null, "position": "198.00;609.00", "size": "1200;1", "children": []}, {"name": null, "role": "AXGroup", "description": null, "role_description": "group", "value": null, "position": "198.00;609.00", "size": "1200;1", "children": []}, {"name": null, "role": "AXGroup", "description": null, "role_description": "group", "value": null, "position": "198.00;609.00", "size": "1200;1", "children": []}, {"name": null, "role": "AXGroup", "description": null, "role_description": "group", "value": null, "position": "198.00;609.00", "size": "1200;1", "children": []}, {"name": null, "role": "AXGroup", "description": null, "role_description": "group", "value": null, "position": "198.00;609.00", "size": "1200;1", "children": []}, {"name": null, "role": "AXGroup", "description": null, "role_description": "group", "value": null, "position": "198.00;609.00", "size": "1200;1", "children": []}, {"name": null, "role": "AXGroup", "description": null, "role_description": "group", "value": null, "position": "198.00;609.00", "size": "1200;1", "children": []}, {"name": null, "role": "AXGroup", "description": null, "role_description": "group", "value": null, "position": "198.00;609.00", "size": "1200;1", "children": []}, {"name": null, "role": "AXGroup", "description": null, "role_description": "group", "value": null, "position": "198.00;609.00", "size": "1200;1", "children": []}, {"name": null, "role": "AXGroup", "description": null, "role_description": "group", "value": null, "position": "198.00;609.00", "size": "1200;1", "children": []}, {"name": null, "role": "AXGroup", "description": null, "role_description": "group", "value": null, "position": "198.00;609.00", "size": "1200;1", "children": []}, {"name": null, "role": "AXGroup", "description": null, "role_description": "group", "value": null, "position": "198.00;609.00", "size": "1200;1", "children": []}, {"name": null, "role": "AXGroup", "description": null, "role_description": "group", "value": null, "position": "198.00;609.00", "size": "1200;1", "children": []}, {"name": null, "role": "AXGroup", "description": null, "role_description": "group", "value": null, "position": "198.00;609.00", "size": "1200;1", "children": []}, {"name": null, "role": "AXGroup", "description": null, "role_description": "group", "value": null, "position": "198.00;609.00", "size": "1200;1", "children": []}, {"name": null, "role": "AXGroup", "description": null, "role_description": "group", "value": null, "position": "198.00;609.00", "size": "1200;1", "children": []}, {"name": null, "role": "AXGroup", "description": null, "role_description": "group", "value": null, "position": "198.00;609.00", "size": "1200;1", "children": []}, {"name": null, "role": "AXGroup", "description": null, "role_description": "group", "value": null, "position": "198.00;609.00", "size": "1200;1", "children": []}, {"name": null, "role": "AXGroup", "description": null, "role_description": "group", "value": null, "position": "198.00;609.00", "size": "1200;1", "children": []}]}]}, {"name": null, "role": "AXRow", "description": null, "role_description": "table row", "value": null, "position": "200.00;610.00", "size": "800;100", "children": [{"name": null, "role": "AXCell", "description": null, "role_description": "cell", "value": null, "position": "200.00;610.00", "size": "800;100", "children": [{"name": null, "role": "AXStaticText", "description": null, "role_description": "text", "value": "Label", "position": "200.00;610.00", "size": "800;1", "children": []}, {"name": null, "role": "AXTextField", "description": null, "role_description": "text field", "value": "", "position": "208.00;616.00", "size": "382;37", "children": []}, {"name": null, "role": "AXTextField", "description": null, "role_description": "text field", "value": "", "position": "610.00;616.00", "size": "380;37", "children": []}, {"name": null, "role": "AXStaticText", "description": null, "role_description": "text", "value": "Default Due Date", "position": "208.00;664.00", "size": "382;14", "children": []}, {"name": null, "role": "AXStaticText", "description": null, "role_description": "text", "value": "", "position": "207.00;681.00", "size": "381;20", "children": []}, {"name": null, "role": "AXComboBox", "description": null, "role_description": "combo box", "value": "Net on receipt", "position": "199.50;680.00", "size": "392;23", "children": [{"name": "", "role": "AXButton", "description": null, "role_description": "button", "value": null, "position": "568.50;680.00", "size": "28;23", "children": []}]}, {"name": null, "role": "AXStaticText", "description": null, "role_description": "text", "value": "", "position": "610.00;664.00", "size": "380;14", "children": []}, {"name": null, "role": "AXStaticText", "description": null, "role_description": "text", "value": "", "position": "608.00;681.00", "size": "380;20", "children": []}, {"name": null, "role": "AXComboBox", "description": null, "role_description": "combo box", "value": "August", "position": "600.50;680.00", "size": "390;23", "children": [{"name": "", "role": "AXButton", "description": null, "role_description": "button", "value": null, "position": "968.50;680.00", "size": "28;23", "children": []}]}, {"name": null, "role": "AXStaticText", "description": null, "role_description": "text", "value": "Label", "position": "200.00;658.00", "size": "388;1", "children": []}, {"name": null, "role": "AXStaticText", "description": null, "role_description": "text", "value": "Label", "position": "612.00;658.00", "size": "388;1", "children": []}, {"name": null, "role": "AXStaticText", "description": null, "role_description": "text", "value": "Label", "position": "600.00;610.00", "size": "0;100", "children": []}]}]}, {"name": null, "role": "AXColumn", "description": null, "role_description": "column", "value": null, "position": "200.00;-5.00", "size": "800;715", "children": []}]}]}, {"name": null, "role": "AXGroup", "description": null, "role_description": "group", "value": null, "position": "200.00;38.00", "size": "800;48", "children": [{"name": "", "role": "AXButton", "description": null, "role_description": "button", "value": null, "position": "200.00;38.00", "size": "800;47", "children": []}, {"name": null, "role": "AXStaticText", "description": null, "role_description": "text", "value": "Create Company", "position": "532.50;51.50", "size": "135;21", "children": []}, {"name": null, "role": "AXStaticText", "description": null, "role_description": "text", "value": "Label", "position": "200.00;85.00", "size": "800;1", "children": []}]}]}]}